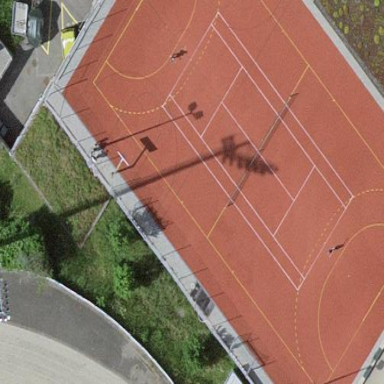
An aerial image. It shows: Tennis court on the leisure land pitch.